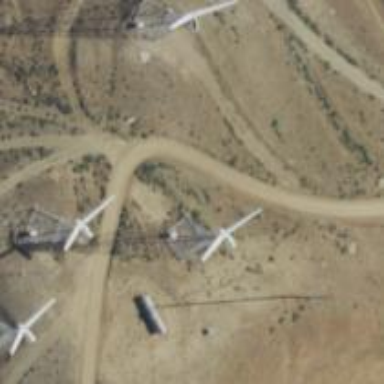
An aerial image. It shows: Wind-powered generator.